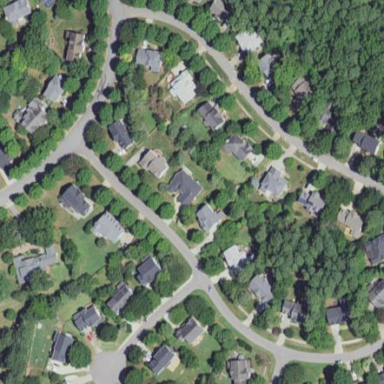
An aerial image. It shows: Residential neighbourhood.